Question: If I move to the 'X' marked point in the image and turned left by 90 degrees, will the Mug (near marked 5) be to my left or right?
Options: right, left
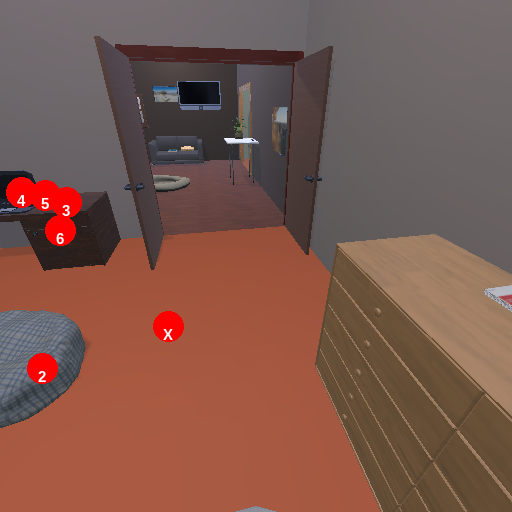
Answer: right